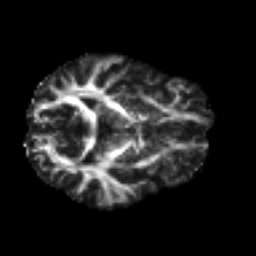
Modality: FA
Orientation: axial
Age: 47
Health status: ill
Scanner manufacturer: philips
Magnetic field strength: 3 T
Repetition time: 9 s
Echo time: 0.127 s